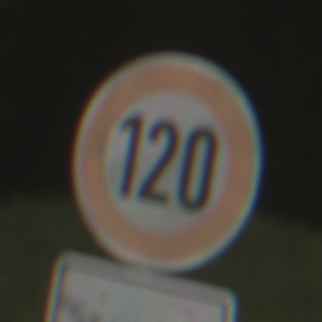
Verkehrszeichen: Geschwindigkeit120
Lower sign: ZeitangabenMitBeschraenkungAufWochentage8
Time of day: MorningAfternoon
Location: Outdoor (Nature)
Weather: Clear
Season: NotSpecified
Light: Natural